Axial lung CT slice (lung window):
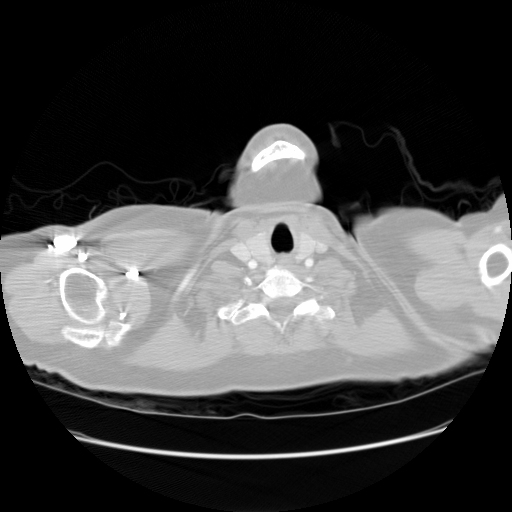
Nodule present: no